Question: So I have a question about cross referencing. In Column A and B I have the original Data, and I want to cross reference it with Column D and E. Now Column D and E is a for places that have more than 10000 Visitors per month, and I want to find out which of my original data shows up in Column D and E. Im trying to use VLookUp and Index&Match but I can't seem to get it to work. First I want to find if A1 shows up in Column D if it does, that Column B must equal Column E as well. What I have right now is =Vlookup(A1,D2:F5000,3,false) Column F is just number 1,for binary purpose, but then I dont know how to make sure that the Column B is equal Column E. I also tried using offset but I can't get that to work either.
P.S. Some of my data shows up as Gg. "Glass of Museum - Cornell" as oppose to "Cornell Glass of Museum", and if i VLookUp that to find that I wouldn't be able to find it since they dont match, but they're the same thing(another issue). Any help is appreciated!
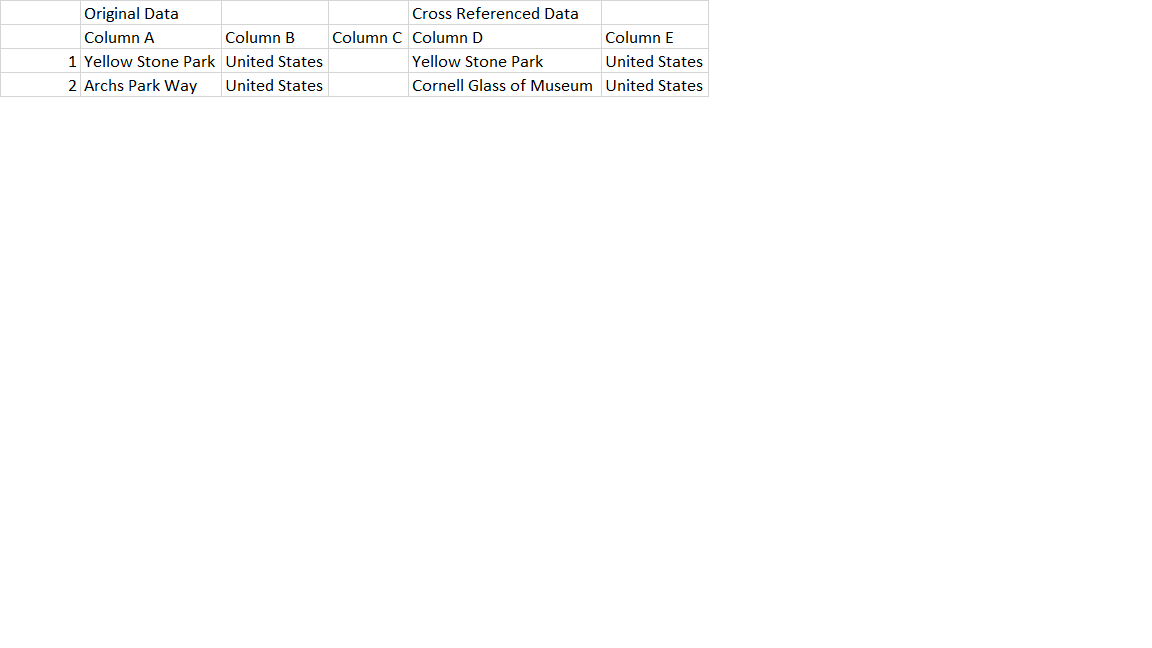
Answer: (I see @Alex P beat me to it. However, I have code, neener neener.)
I don't have Excel on this machine, but something like this should work:
First, fill column F (or some empty column) with this formula (this
assumes you start in cell F1 -- you probably have some headers):
'''
=TRIM(D1)&"/"&TRIM(E1)
'''
Then, for your lookup:
'''
=VLOOKUP(TRIM(A1)&"/"&TRIM(B1),F1:F5000,3,FALSE)
'''